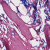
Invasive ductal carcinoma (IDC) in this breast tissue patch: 0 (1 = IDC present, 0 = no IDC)